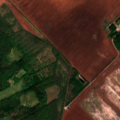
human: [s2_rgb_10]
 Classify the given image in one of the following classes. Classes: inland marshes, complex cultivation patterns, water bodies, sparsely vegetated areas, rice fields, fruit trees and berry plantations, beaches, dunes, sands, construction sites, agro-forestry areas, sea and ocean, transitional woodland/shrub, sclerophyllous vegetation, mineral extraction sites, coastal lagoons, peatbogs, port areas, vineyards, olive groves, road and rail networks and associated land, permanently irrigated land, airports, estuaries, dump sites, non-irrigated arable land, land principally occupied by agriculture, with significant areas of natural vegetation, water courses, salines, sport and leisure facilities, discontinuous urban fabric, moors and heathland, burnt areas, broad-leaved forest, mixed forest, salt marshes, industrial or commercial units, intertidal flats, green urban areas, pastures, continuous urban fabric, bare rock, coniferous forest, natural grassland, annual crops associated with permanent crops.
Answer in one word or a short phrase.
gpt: coniferous forest, mixed forest, peatbogs